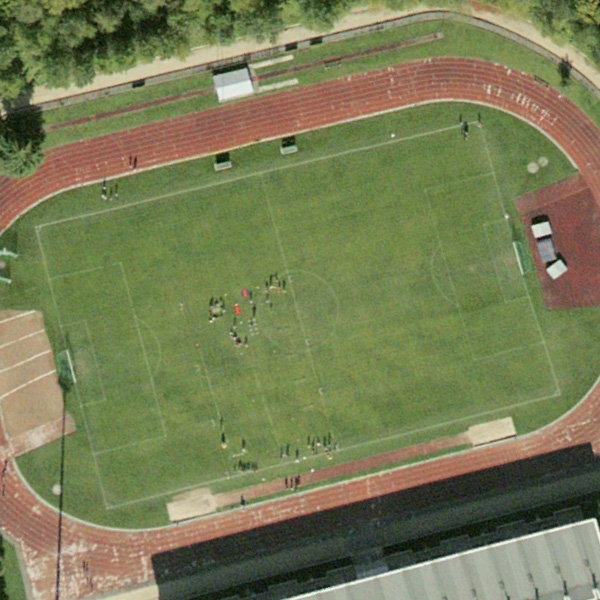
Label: Playground